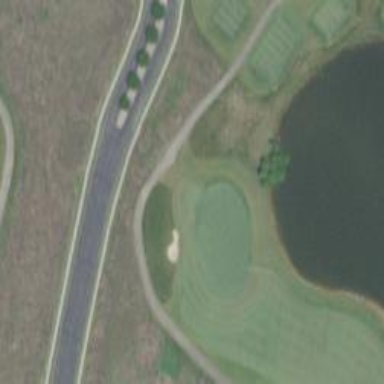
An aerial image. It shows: View of golf hole.